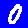
Digit: 0